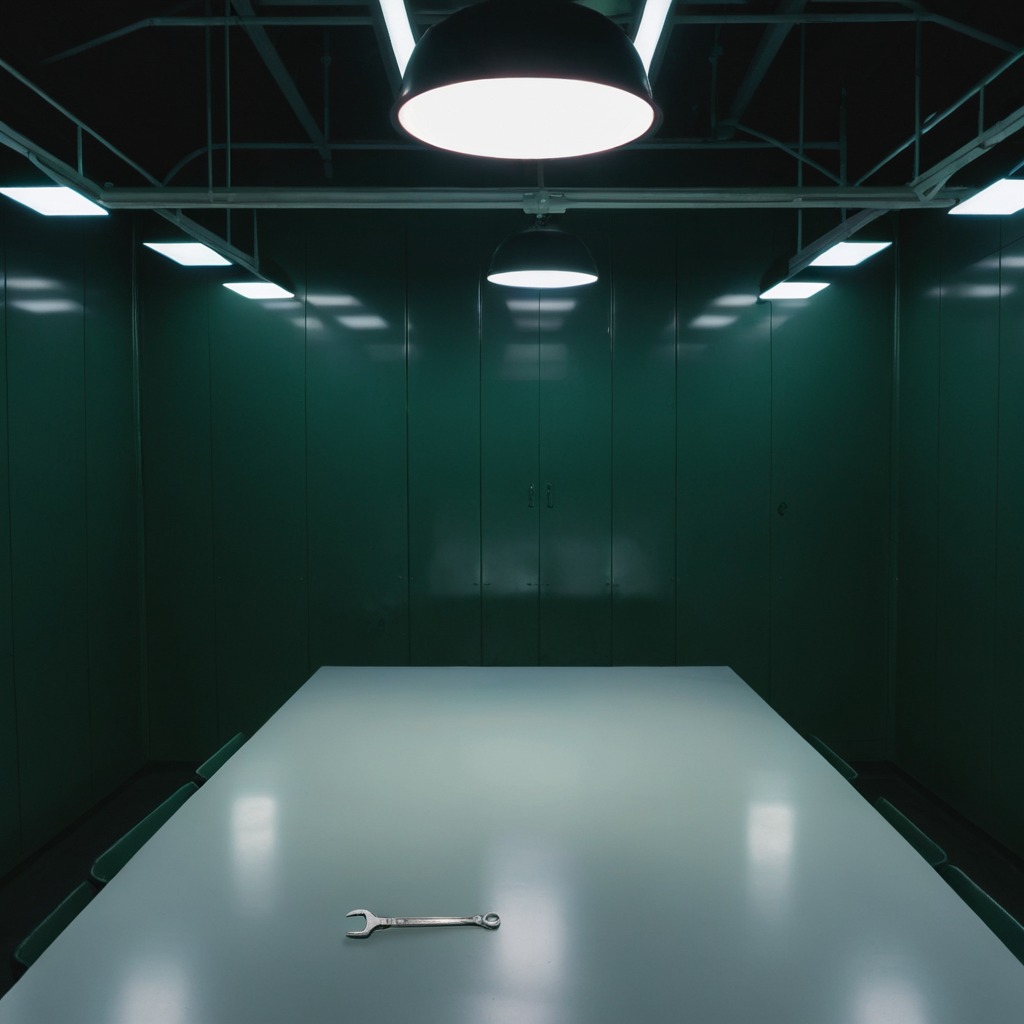
An wrench is lying on the table.